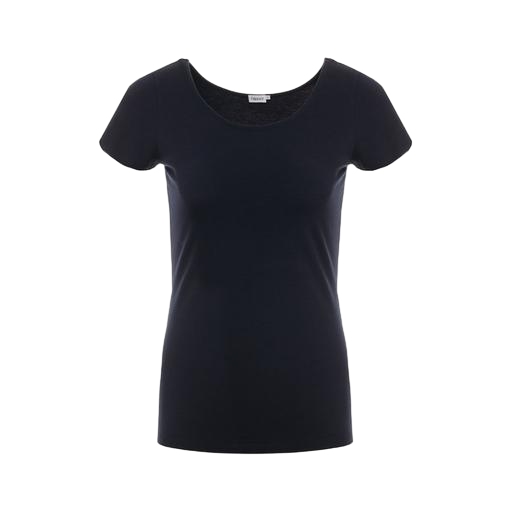
fitted short sleeved t-shirt, cap-sleeve t-shirt, scoop neck t-shirt, white background